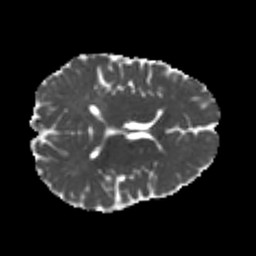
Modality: MD
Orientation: axial
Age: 20
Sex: male
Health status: healthy
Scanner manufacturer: philips
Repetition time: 7.385 s
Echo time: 0.08599 s